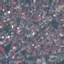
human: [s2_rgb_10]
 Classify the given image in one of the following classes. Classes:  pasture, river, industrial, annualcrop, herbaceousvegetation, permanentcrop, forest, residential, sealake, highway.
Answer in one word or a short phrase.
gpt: Residential